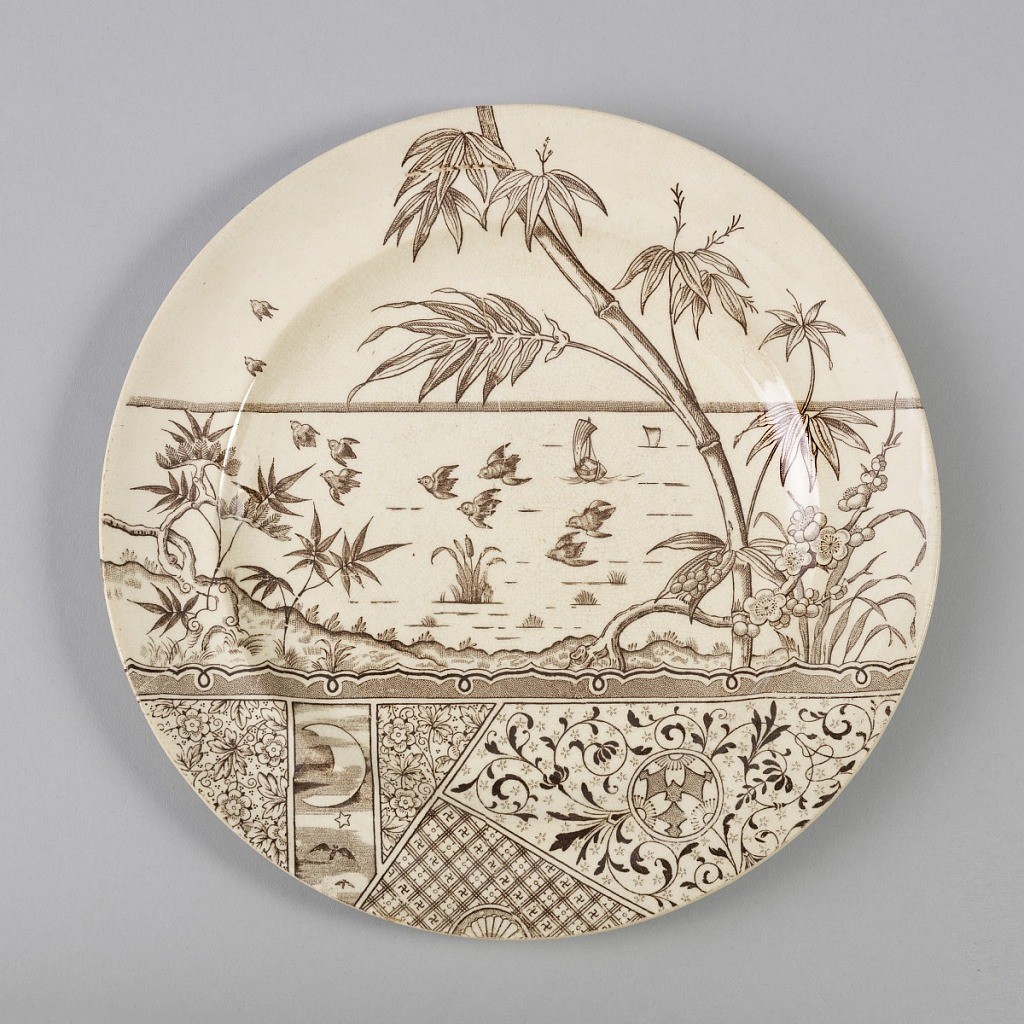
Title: Melbourne
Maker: Gildea & Walker, active 1881 – 1885
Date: ca. 1881-1885
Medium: Glazed earthenware with transfer-printed decoration
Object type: Plate
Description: Circular form, the white crackled ground with brown Japanese-inspired transfer-printed decoration, the top section showing birds in flight over a body of water, shoreline with tree and flowering plants in foreground, the lower section composed of differently shaped panels of motifs including night sky, flowers, and geometric or arabesque patterns.